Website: lowes
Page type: review-order
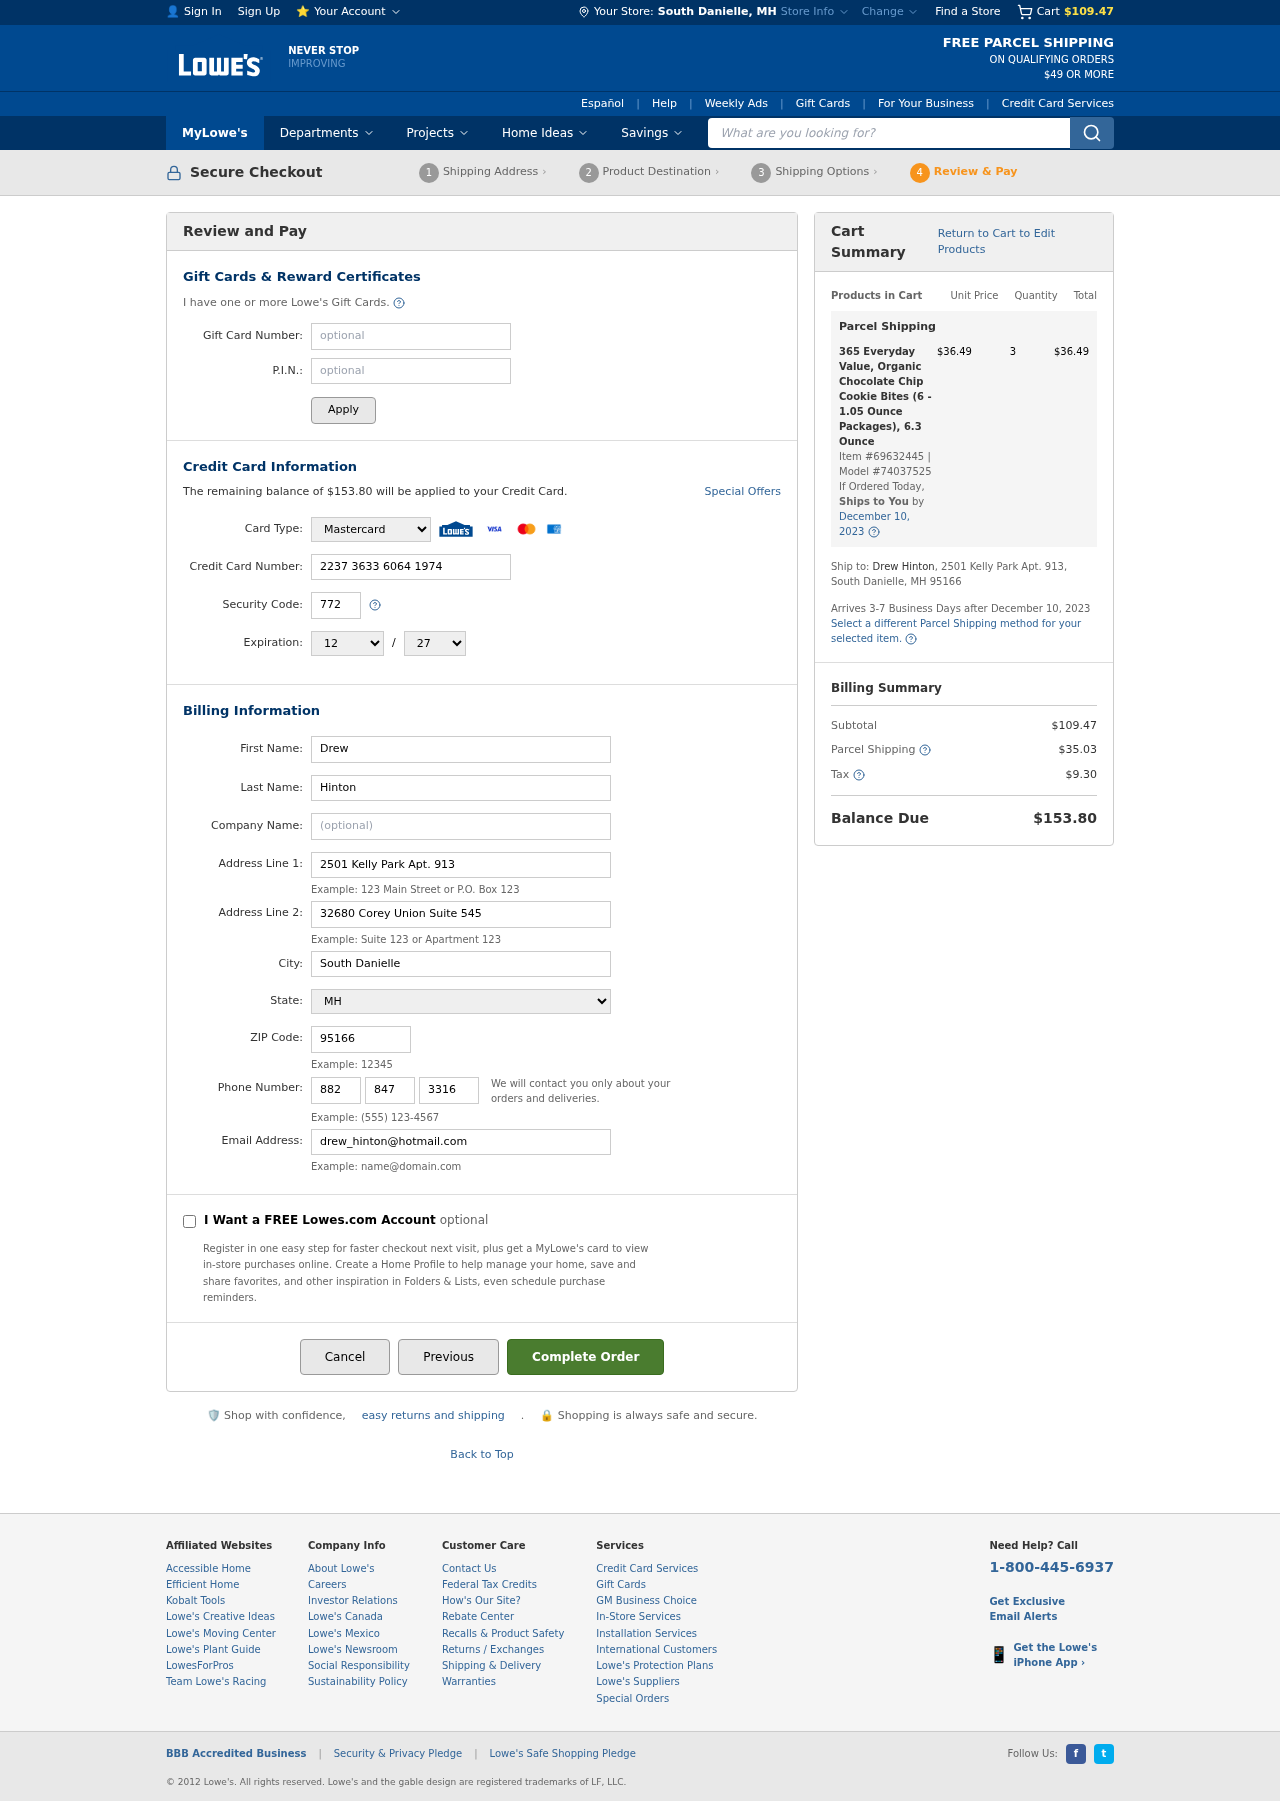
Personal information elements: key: PII_CARD_CVV
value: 772
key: PII_CARD_EXPIRY_MONTH
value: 12
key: PII_CARD_EXPIRY_YEAR
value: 27
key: PII_CARD_NUMBER
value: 2237 3633 6064 1974
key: PII_CARD_TYPE
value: Mastercard
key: PII_CITY
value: South Danielle
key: PII_CITY_STATE
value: South Danielle, MH
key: PII_EMAIL
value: drew_hinton@hotmail.com
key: PII_FIRSTNAME
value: Drew
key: PII_LASTNAME
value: Hinton
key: PII_PHONE_AREA
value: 882
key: PII_PHONE_PREFIX
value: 847
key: PII_PHONE_SUFFIX
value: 3316
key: PII_POSTCODE
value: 95166
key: PII_STATE
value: MH
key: PII_STREET
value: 2501 Kelly Park Apt. 913
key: PII_STREET2
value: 2501 Kelly Park Apt. 913
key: PII_STREET2
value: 32680 Corey Union Suite 545
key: PII_FULLNAME2
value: Drew Hinton
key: PII_CITY_STATE_ZIP2
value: South Danielle, MH 95166
Product elements: key: PRODUCT1_NAME
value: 365 Everyday Value, Organic Chocolate Chip Cookie Bites (6 - 1.05 Ounce Packages), 6.3 Ounce
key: PRODUCT1_PRICE
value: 36.49
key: PRODUCT1_QUANTITY
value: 3
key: PRODUCT1_ITEM_NUMBER
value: Item #69632445
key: PRODUCT1_MODEL_NUMBER
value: Model #74037525
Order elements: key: ORDER_SUBTOTAL
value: $109.47
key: ORDER_BALANCE_DUE
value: $153.80
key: ORDER_SHIPPING_DATE
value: December 10, 2023
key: ORDER_ITEM_TOTAL
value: $36.49
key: ORDER_SHIPPING_DATE2
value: December 10, 2023
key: ORDER_SHIPPING_COST
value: $35.03
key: ORDER_TAX
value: $9.30
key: ORDER_TOTAL
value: $153.80
Search elements: key: HEADER_SEARCH
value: What are you looking for?